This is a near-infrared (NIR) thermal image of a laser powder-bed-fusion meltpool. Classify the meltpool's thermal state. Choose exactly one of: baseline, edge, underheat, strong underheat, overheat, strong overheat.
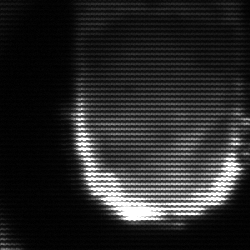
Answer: baseline